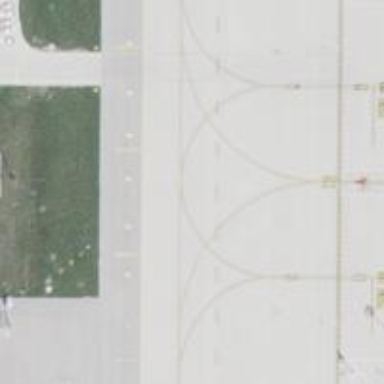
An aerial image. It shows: Image of taxiway at airport.